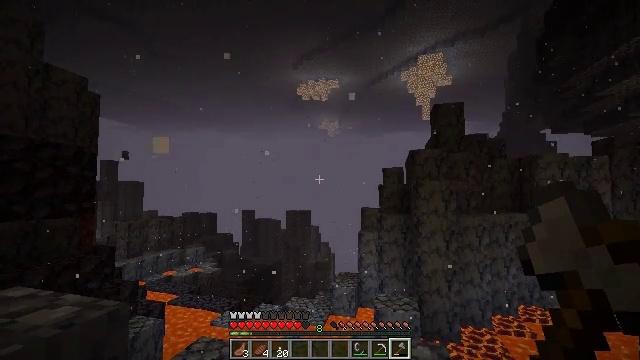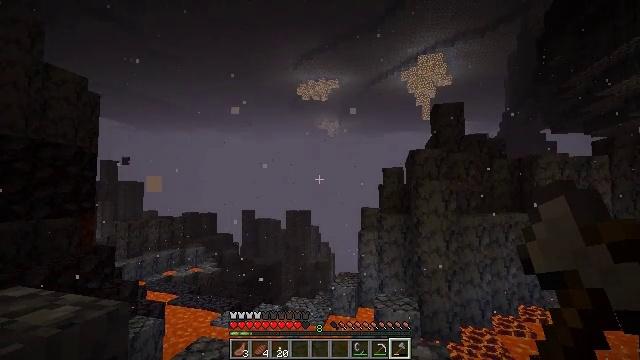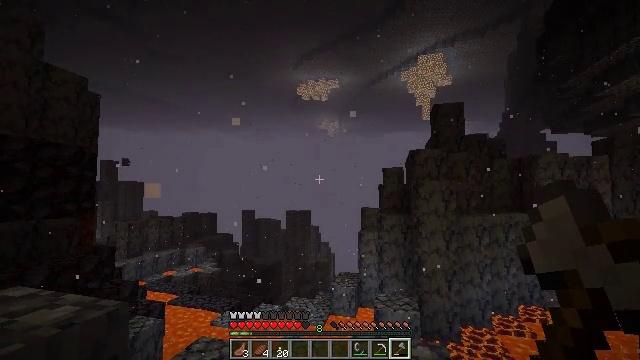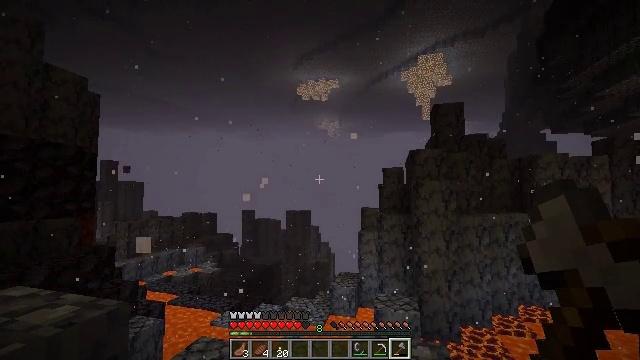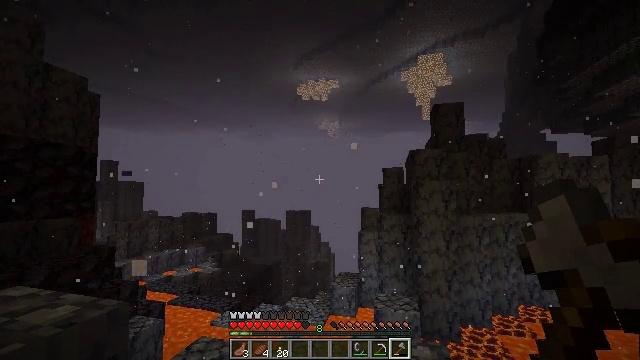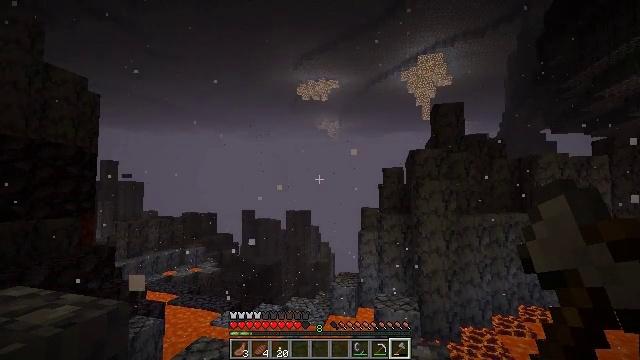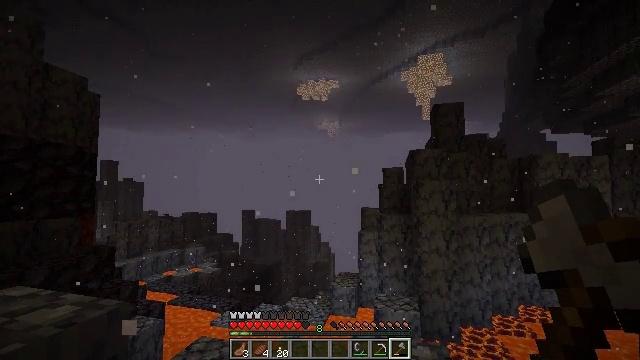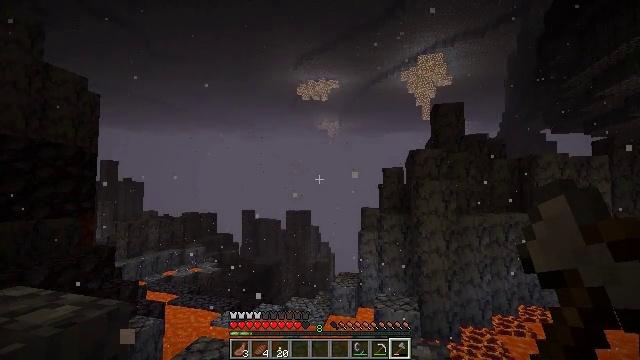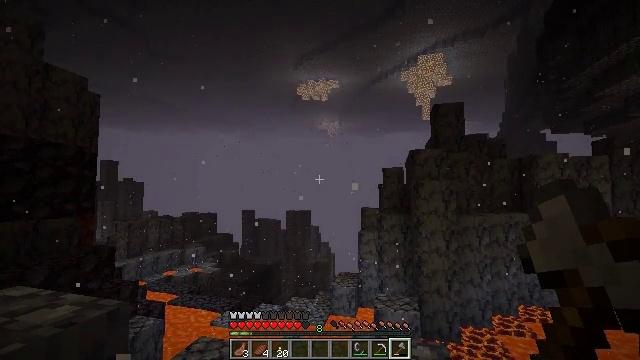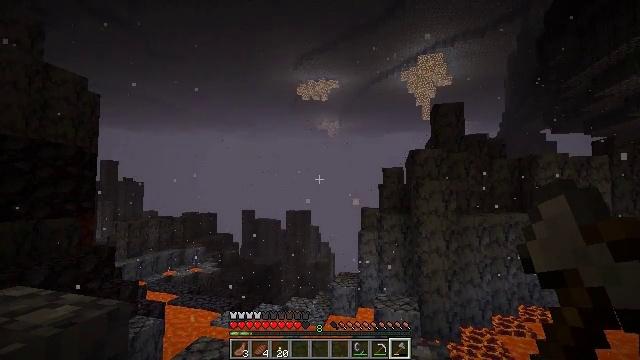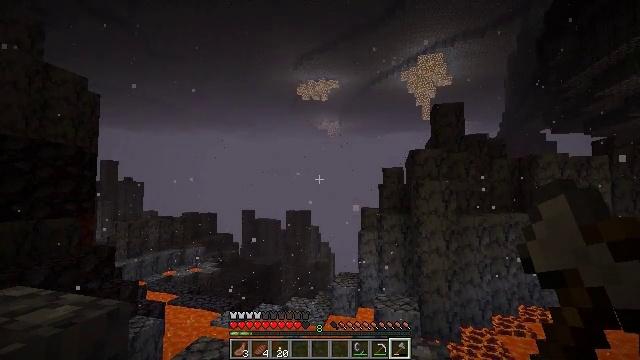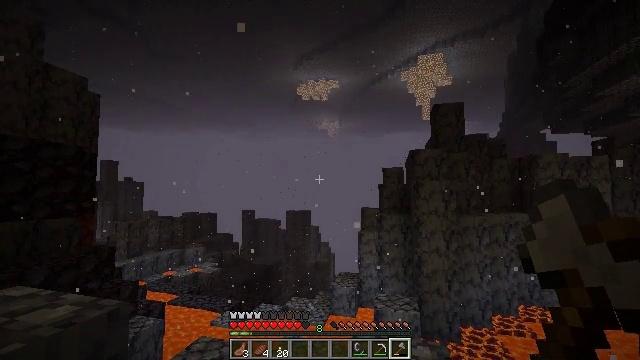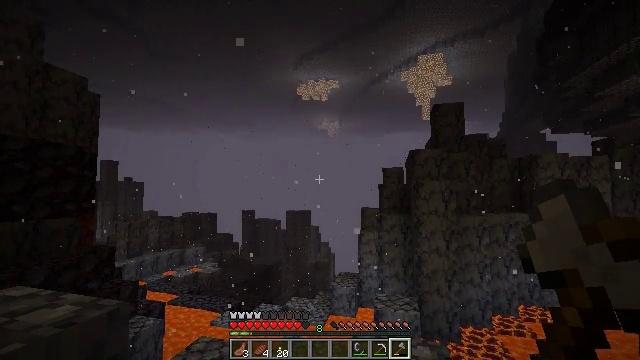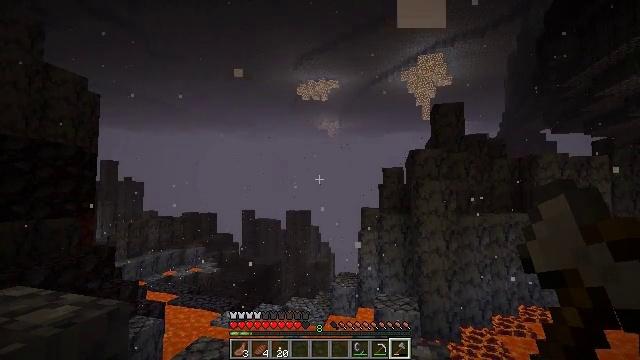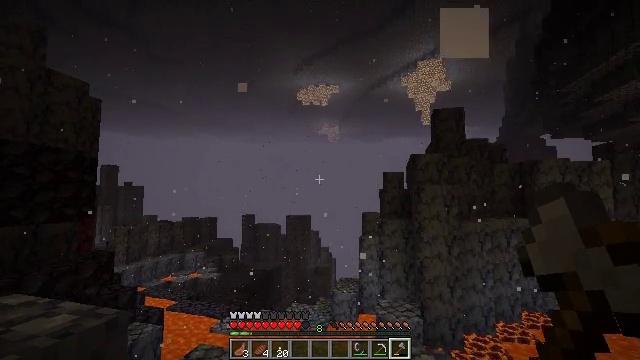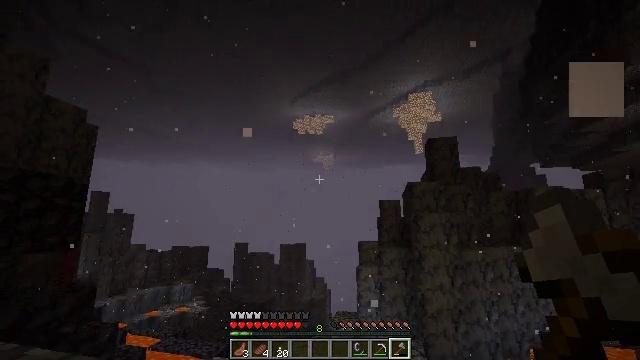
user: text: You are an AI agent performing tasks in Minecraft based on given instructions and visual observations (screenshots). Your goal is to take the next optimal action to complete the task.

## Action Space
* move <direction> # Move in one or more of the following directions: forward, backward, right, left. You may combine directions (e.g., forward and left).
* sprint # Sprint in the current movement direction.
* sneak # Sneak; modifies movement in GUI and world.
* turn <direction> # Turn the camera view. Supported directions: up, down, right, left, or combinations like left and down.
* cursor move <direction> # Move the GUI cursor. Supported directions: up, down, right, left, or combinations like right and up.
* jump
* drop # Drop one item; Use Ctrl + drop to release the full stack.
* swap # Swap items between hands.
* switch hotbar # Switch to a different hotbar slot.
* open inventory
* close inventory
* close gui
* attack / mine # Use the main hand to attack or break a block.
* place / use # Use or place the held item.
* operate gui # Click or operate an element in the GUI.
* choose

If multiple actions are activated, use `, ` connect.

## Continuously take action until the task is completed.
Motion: motion action
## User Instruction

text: Fight hostile mobs.
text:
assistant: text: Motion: no_op
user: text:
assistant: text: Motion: no_op
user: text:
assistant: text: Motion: no_op
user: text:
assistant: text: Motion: no_op
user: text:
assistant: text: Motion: no_op
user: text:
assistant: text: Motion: no_op
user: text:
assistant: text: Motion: no_op
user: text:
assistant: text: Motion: no_op
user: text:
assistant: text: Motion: no_op
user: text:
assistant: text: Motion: no_op
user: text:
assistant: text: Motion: no_op
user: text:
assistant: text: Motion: no_op
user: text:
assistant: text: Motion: no_op
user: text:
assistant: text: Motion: move forward and move left, turn up
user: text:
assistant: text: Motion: move forward and move left, turn right and up
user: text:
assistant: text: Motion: move forward and move left, turn right and up
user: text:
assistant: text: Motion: turn right and up
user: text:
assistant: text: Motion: no_op
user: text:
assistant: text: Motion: no_op
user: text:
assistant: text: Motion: no_op
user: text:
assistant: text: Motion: no_op
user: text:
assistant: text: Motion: no_op
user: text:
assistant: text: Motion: no_op
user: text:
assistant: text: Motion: turn right and up
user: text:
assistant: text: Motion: turn right and up
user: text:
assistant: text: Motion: turn right and up
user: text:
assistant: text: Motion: turn right
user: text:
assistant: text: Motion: no_op
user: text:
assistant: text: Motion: no_op
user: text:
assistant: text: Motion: no_op